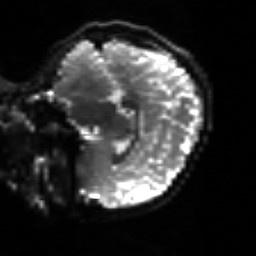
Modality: sbref
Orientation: sagittal
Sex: male
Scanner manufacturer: siemens
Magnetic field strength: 3 T
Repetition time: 5 s
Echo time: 0.071 s